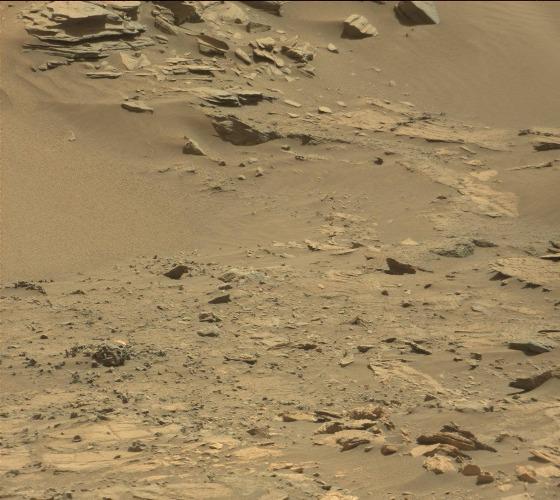
Terrain classes present: Bedrock, Gravel / Sand / Soil, Rock, Shadow